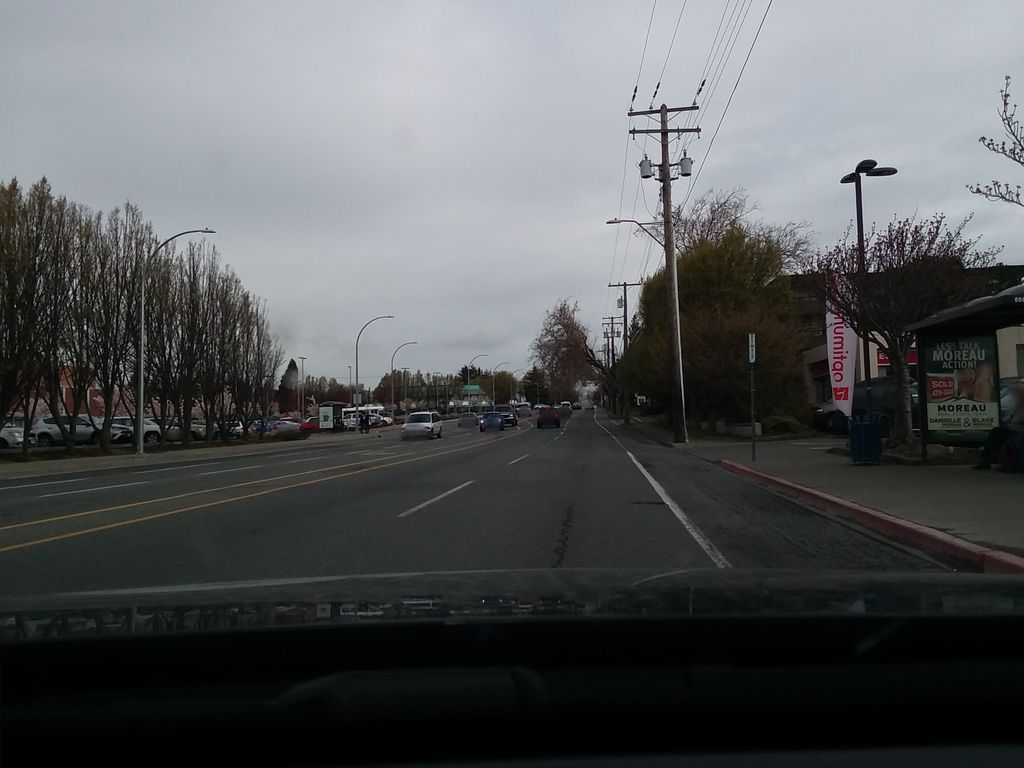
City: victoria